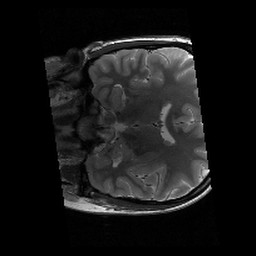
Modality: T2w
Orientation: coronal
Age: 19
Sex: female
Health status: healthy
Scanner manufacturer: siemens
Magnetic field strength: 3 T
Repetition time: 6 s
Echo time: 0.064 s